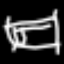
Label: bed